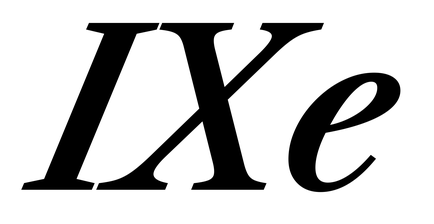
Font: LibreCaslonText-Italic_SemiBold_Italic